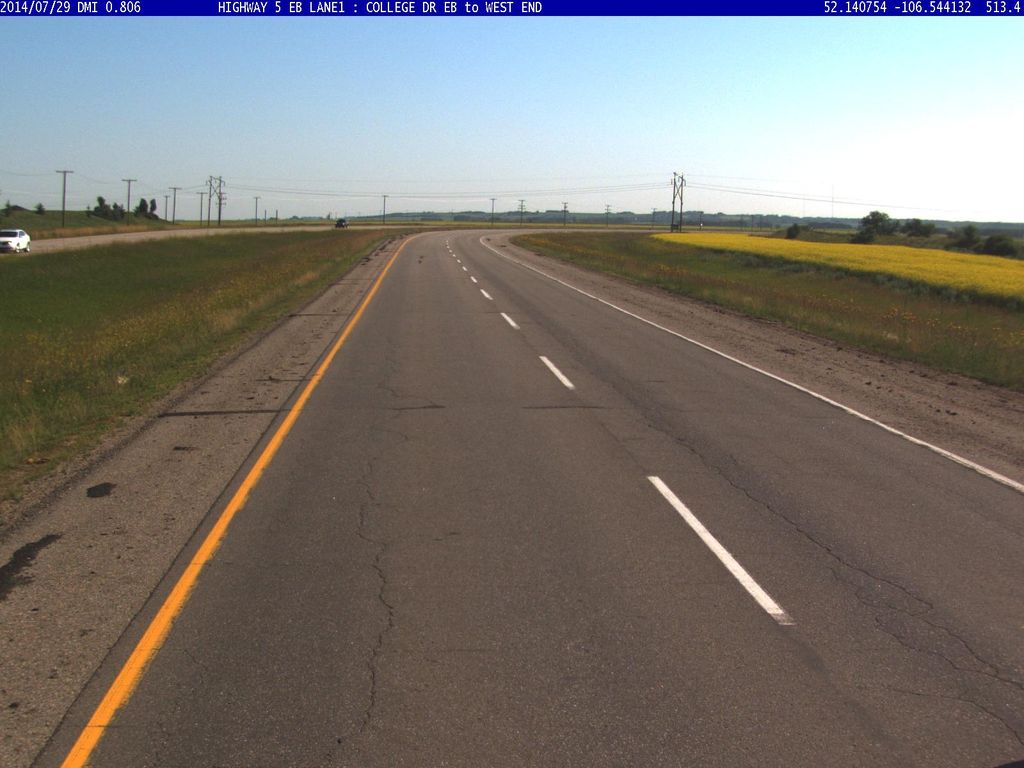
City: saskatoon